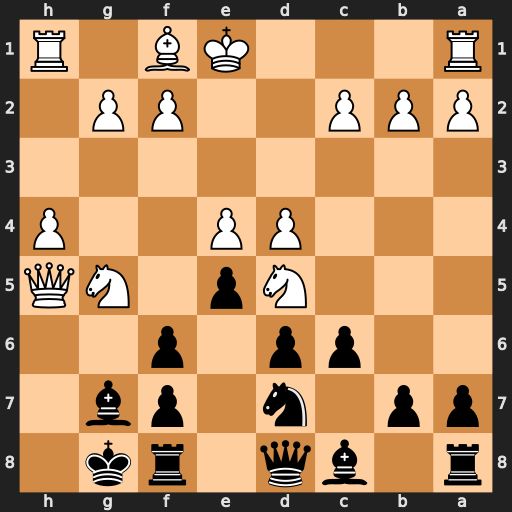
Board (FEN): r1bq1rk1/pp1n1pb1/2pp1p2/3Np1NQ/3PP2P/8/PPP2PP1/R3KB1R
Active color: b
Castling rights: KQ
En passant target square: -
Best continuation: fxg5 hxg5 Re8 Bc4 cxd5